Question: I am trying to add a loading icon as a footerView in my listview.
But when I Scroll and append new data to listview
I get ClassCastException and my app is close
I get the exception in when LoadMoreXML class was execute
Can anyone help me?
This is my code
'''
public class LayoutActivity extends Fragment implements OnScrollListener{
ListView listview;
ListItemAdapter theAdapter;
ListItemAdapter myExistingAdapter = null;
String URL = "http://localhost/api/question/get_newest_except/0/0/5";
ProgressDialog pDialog;
NodeList nodelist;
ArrayList<ListItemObject> data;
Integer counter=0;
public LayoutActivity() {
super();
}
@Override
public View onCreateView(LayoutInflater inflater, ViewGroup container, Bundle savedInstanceState) {
View rootview = inflater.inflate(R.layout.layout_main, container,false);
listview = (ListView) rootview.findViewById(R.id.list01);
ProgressBar spinner = new ProgressBar(this.getActivity());
listview.addFooterView(spinner);
new DownloadXML().execute(URL);
listview.setOnScrollListener(this);
return rootview;
}
public class DownloadXML extends AsyncTask<String, Void, Void>{
public DownloadXML() {
super();
}
@Override
protected void onPreExecute() {
}
@Override
protected void onPostExecute(Void result) {
// TODO Auto-generated method stub
data = new ArrayList<ListItemObject>();
ListItemObject itemData;
try{
for (int temp = 0; temp < nodelist.getLength(); temp++) {
Node nNode = nodelist.item(temp);
if (nNode.getNodeType() == Node.ELEMENT_NODE) {
Element eElement = (Element) nNode;
itemData = new ListItemObject();
itemData.setId(getNode("pb__question__id",eElement));
itemData.setOwner(getNode("pb__question__consumer__id",eElement));
if(!getNode("pb__question__consumer__id",eElement).equalsIgnoreCase("0")){
itemData.setName(getNode("pb__question__consumer__name",eElement));
itemData.setJob(getNode("pb__question__consumer__occupation", eElement));
itemData.setProfilePic(getNode("pb__question__consumer__pp",eElement));
}
itemData.setStatus(getNode("pb__question__title",eElement));
itemData.setExtras(getNode("pb__question__topic__name", eElement));
if(!getNode("att__pict",eElement).isEmpty()){
itemData.setImage(getNode("att__pict", eElement));
}
if(getNode("pb__question__type", eElement).equalsIgnoreCase("1")){
itemData.setOpini(getNode("pb__question__total__opini", eElement));
}else if(getNode("pb__question__type", eElement).equalsIgnoreCase("2") || getNode("pb__question__type", eElement).equalsIgnoreCase("3")){
itemData.setOpini(getNode("pb__question__total__polling", eElement));
}else if(getNode("pb__question__type", eElement).equalsIgnoreCase("4")){
itemData.setOpini(getNode("pb__question__total__rating", eElement));
}
itemData.setTipe(getNode("pb__question__type", eElement));
itemData.setIkuti(getNode("pb__question__total__follow", eElement));
itemData.setSebarkan(getNode("pb__question__total__share", eElement));
data.add(itemData);
}
}
theAdapter = new ListItemAdapter(LayoutActivity.this.getActivity(),data);
listview.setAdapter(theAdapter);
}catch(Exception e){
Toast.makeText(getActivity(), "Koneksi dengan server gagal" , Toast.LENGTH_SHORT).show();
}
}
@Override
protected Void doInBackground(String... Url) {
try {
URL url = new URL(Url[0]);
DocumentBuilderFactory dbf = DocumentBuilderFactory.newInstance();
DocumentBuilder db = dbf.newDocumentBuilder();
Document doc = db.parse(new InputSource(url.openStream()));
doc.getDocumentElement().normalize();
nodelist = doc.getElementsByTagName("pb__question");
} catch (Exception e) {
Log.e("Error", e.getMessage());
e.printStackTrace();
}
return null;
}
}
public class LoadMoreXML extends AsyncTask<String, Void, Void>{
ArrayList<ListItemObject> data;
public LoadMoreXML() {
super();
}
@Override
protected void onPreExecute() {
}
@Override
protected void onPostExecute(Void result) {
// TODO Auto-generated method stub
data = new ArrayList<ListItemObject>();
ListItemObject itemData;
for (int temp = 0; temp < nodelist.getLength(); temp++) {
Node nNode = nodelist.item(temp);
if (nNode.getNodeType() == Node.ELEMENT_NODE) {
Element eElement = (Element) nNode;
itemData = new ListItemObject();
itemData.setId(getNode("pb__question__id",eElement));
itemData.setOwner(getNode("pb__question__consumer__id",eElement));
if(!getNode("pb__question__consumer__id",eElement).equalsIgnoreCase("0")){
itemData.setName(getNode("pb__question__consumer__name",eElement));
itemData.setJob(getNode("pb__question__consumer__occupation", eElement));
itemData.setProfilePic(getNode("pb__question__consumer__pp",eElement));
}
itemData.setStatus(getNode("pb__question__title",eElement));
itemData.setExtras(getNode("pb__question__topic__name", eElement));
if(!getNode("att__pict",eElement).isEmpty()){
itemData.setImage(getNode("att__pict", eElement));
}
if(getNode("pb__question__type", eElement).equalsIgnoreCase("1")){
itemData.setOpini(getNode("pb__question__total__opini", eElement));
}else if(getNode("pb__question__type", eElement).equalsIgnoreCase("2") || getNode("pb__question__type", eElement).equalsIgnoreCase("3")){
itemData.setOpini(getNode("pb__question__total__polling", eElement));
}else if(getNode("pb__question__type", eElement).equalsIgnoreCase("4")){
itemData.setOpini(getNode("pb__question__total__rating", eElement));
}
itemData.setTipe(getNode("pb__question__type", eElement));
itemData.setIkuti(getNode("pb__question__total__follow", eElement));
itemData.setSebarkan(getNode("pb__question__total__share", eElement));
data.add(itemData);
}
}
myExistingAdapter = (ListItemAdapter) listview.getAdapter();
myExistingAdapter.addItems(data);
}
@Override
protected Void doInBackground(String... Url) {
try {
URL url = new URL(Url[0]);
DocumentBuilderFactory dbf = DocumentBuilderFactory.newInstance();
DocumentBuilder db = dbf.newDocumentBuilder();
Document doc = db.parse(new InputSource(url.openStream()));
doc.getDocumentElement().normalize();
nodelist = doc.getElementsByTagName("pb__question");
} catch (Exception e) {
Log.e("Error", e.getMessage());
e.printStackTrace();
}
return null;
}
}
private static String getNode(String sTag, Element eElement) {
NodeList nlList = eElement.getElementsByTagName(sTag).item(0).getChildNodes();
Node nValue = (Node) nlList.item(0);
String result = "";
if(nValue!=null){
result = nValue.getNodeValue();
}
return result;
}
@Override
public void onScroll(AbsListView view, int firstVisibleItem,
int visibleItemCount, int totalItemCount) {
// TODO Auto-generated method stub
}
@Override
public void onScrollStateChanged(AbsListView view, int scrollState) {
// TODO Auto-generated method stub
int threshold = 2;
int count = listview.getCount();
if(scrollState == SCROLL_STATE_IDLE){
if(listview.getLastVisiblePosition() >= count - threshold){
counter+=5;
new LoadMoreXML().execute("http://localhost/api/question/get_newest_except/0/"+counter+"/5");
}
}
}
}
'''
And this is the error

Thank you
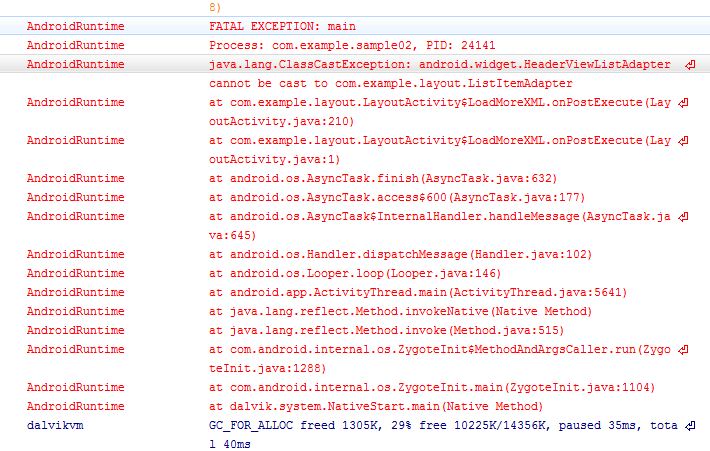
Answer: When you call listview.addFooterView, Android is creating an adapter for you that supports footers. Then later when you call setAdapter, Android doesn't replace the adapter it created, but it still keeps your ListItemAdapter around and delegates most adapter requests to that object. Then when you cast the ListView's adapter to your class, you crash because your adapter is actually inside the wrapper-adapter that supports footers. Does that make sense?
What you need to do is to create your ListItemAdapter in onCreateView, and attach it to your ListView right away. Note that as soon as you call addFooterView, the ListView's adapter is actually a different adapter, but yours is still inside the new one.
'''
public class LayoutActivity extends Fragment implements OnScrollListener{
ListItemAdapter theAdapter; // don't need myExistingAdapter any more
@Override
public View onCreateView(LayoutInflater inflater, ViewGroup container, Bundle savedInstanceState) {
View rootview = inflater.inflate(R.layout.layout_main, container,false);
listview = (ListView) rootview.findViewById(R.id.list01);
// Create your adapter with no initial data
theAdapter = new ListViewAdapter(LayoutActivity.this.getActivity(), null);
listview.setAdapter(theAdapter);
'''
Now in BOTH your tasks, just refer to the adapter directly, and add items to it:
'''
public class DownloadXML extends AsyncTask<String, Void, Void>{
@Override
protected void onPostExecute(Void result) {
...
theAdapter.addItems(data);
public class LoadMoreXML extends AsyncTask<String, Void, Void>{
@Override
protected void onPostExecute(Void result) {
...
theAdapter.addItems(data);
'''